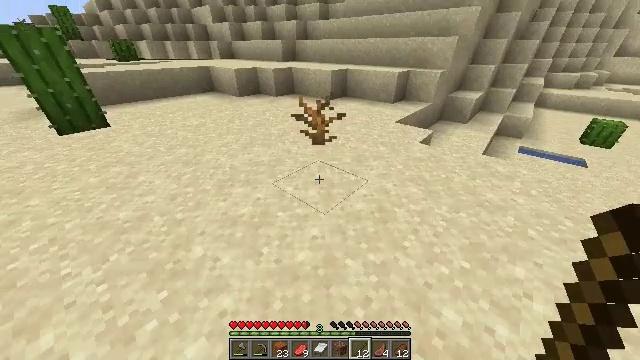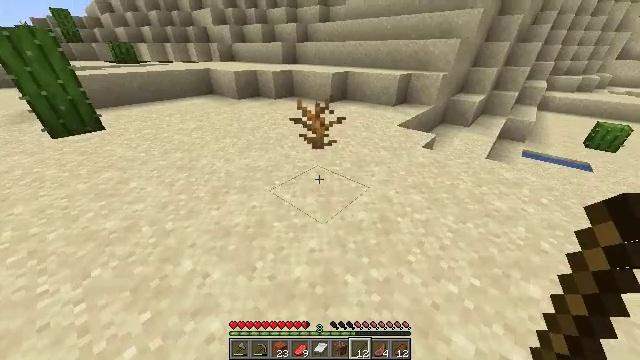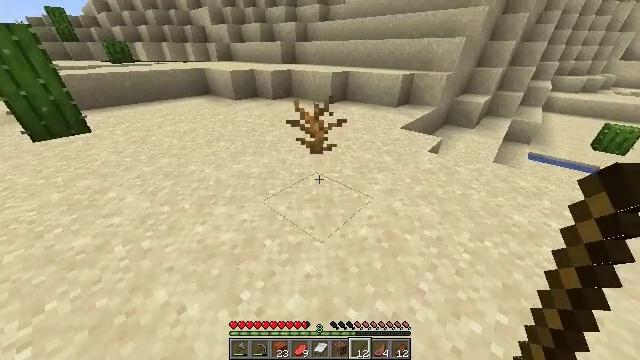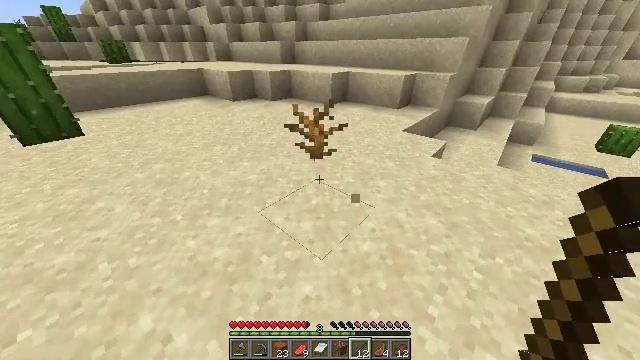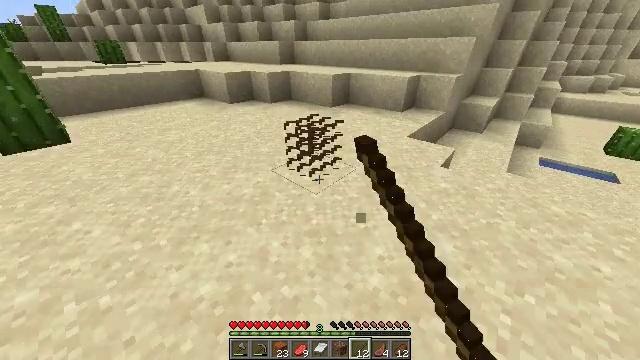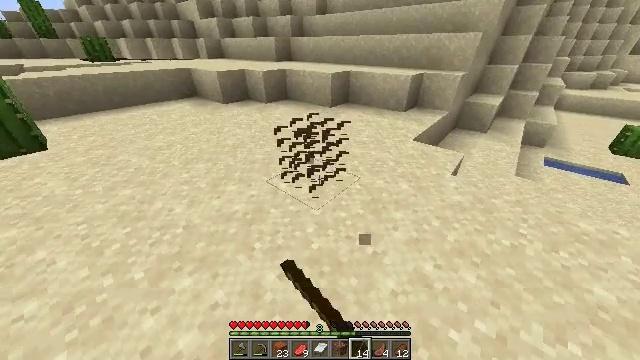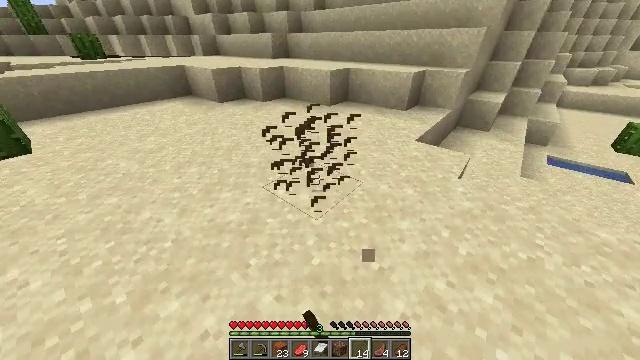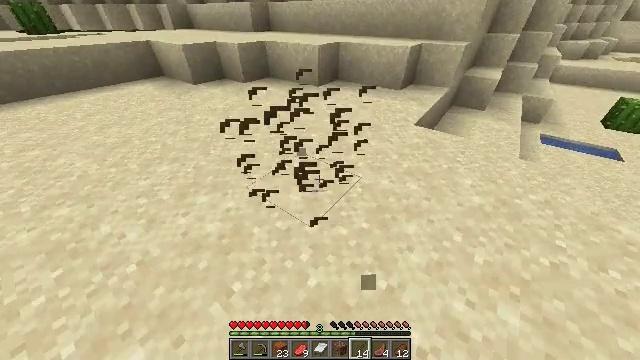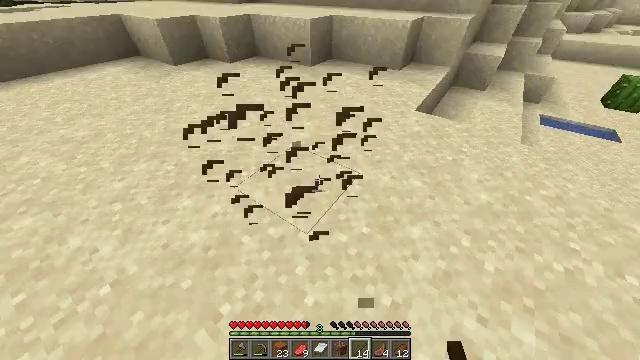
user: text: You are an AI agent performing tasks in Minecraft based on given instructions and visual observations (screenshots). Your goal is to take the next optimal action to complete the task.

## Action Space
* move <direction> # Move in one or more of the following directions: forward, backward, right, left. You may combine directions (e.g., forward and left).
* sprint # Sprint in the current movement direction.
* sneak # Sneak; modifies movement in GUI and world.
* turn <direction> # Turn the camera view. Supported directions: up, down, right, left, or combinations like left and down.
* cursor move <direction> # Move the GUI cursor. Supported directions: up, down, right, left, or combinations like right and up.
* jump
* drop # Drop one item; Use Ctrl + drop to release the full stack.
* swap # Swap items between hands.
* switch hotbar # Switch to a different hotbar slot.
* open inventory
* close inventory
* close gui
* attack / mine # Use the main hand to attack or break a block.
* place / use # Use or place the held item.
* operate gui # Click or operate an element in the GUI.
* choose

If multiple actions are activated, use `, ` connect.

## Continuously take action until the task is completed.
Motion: motion action
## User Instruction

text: Harvest the dead bush.
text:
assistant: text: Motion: move forward
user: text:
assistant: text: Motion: move forward
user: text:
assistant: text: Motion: move forward, attack / mine
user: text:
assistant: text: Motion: move forward, attack / mine
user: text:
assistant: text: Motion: move forward, attack / mine
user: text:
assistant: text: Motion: move forward
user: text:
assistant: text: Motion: move forward, turn right and down
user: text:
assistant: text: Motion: move forward, turn right and down
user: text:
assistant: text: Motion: no_op